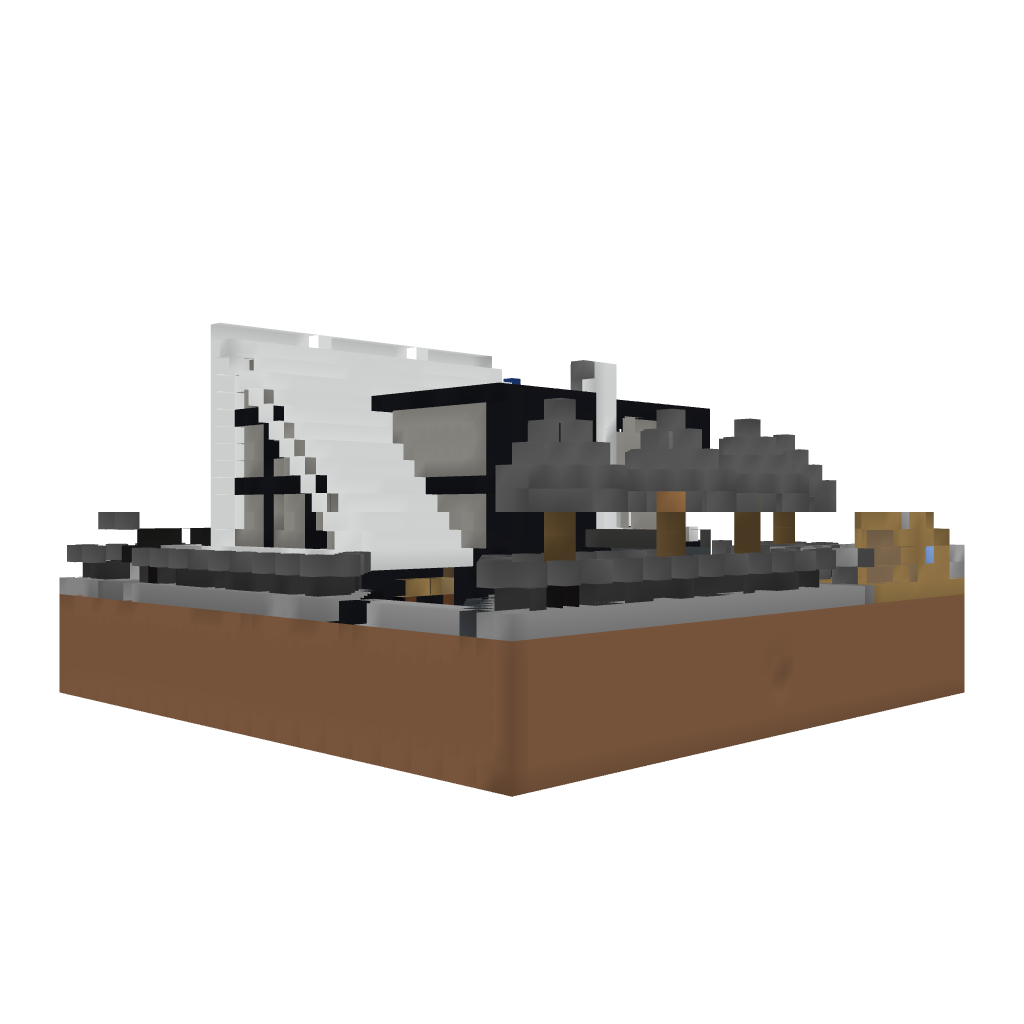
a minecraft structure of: Modern House #1